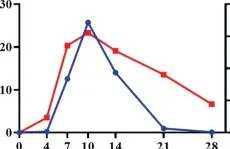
Evaluation of CAR ratio, the number of CAR-T cells and cytokines in the peripheral blood. (A) The ratio of BCMA CAR-T cells in total lymphocytes (CAR%) and the absolute number of BCMA CAR-T cells (CAR#) in the peripheral blood of the patient were detected using flow cytometry at the indicated days after CAR-T infusion.
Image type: pathology (immunostaining)